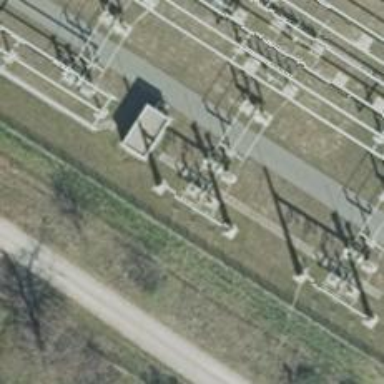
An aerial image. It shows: Power line in the image.